Question: I'm loading a 2 column table into a 2 column combobox, column 2 is the bound column. I want to have the form open with a combobox item already selected. I'm having success with Macro1, but in Macro2 the line '.cmb1.Value = 4' raises an error. I'm not sure why that is, could someone give me an explanation?

'''
Sub Macro1()
Dim f As myFrm
Set f = New myFrm
With f
.cmb1.RowSource = [myLst].Address
.cmb1.Value = 4 'displays Wed in combo
End With
f.Show
End Sub
Sub Macro2()
Dim f As myFrm, v
Set f = New myFrm
With f
.cmb1.List = [myLst].Value
.cmb1.Value = 4 'Error
End With
f.Show
End Sub
'''
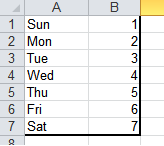
Answer: Good question. Here's the relevant part of Excel VBA 2010 help:
> For a ComboBox, changing the contents of Value does not change the
value of BoundColumn.
Not that you need it, but here's an alternative:
'''
With f.cmb1
.List = [myLst].Value
For i = 0 To .ListCount - 1
If .List(i, 1) = 4 Then
.ListIndex = i
Exit For
End If
Next i
End With
'''